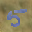
Label: 5